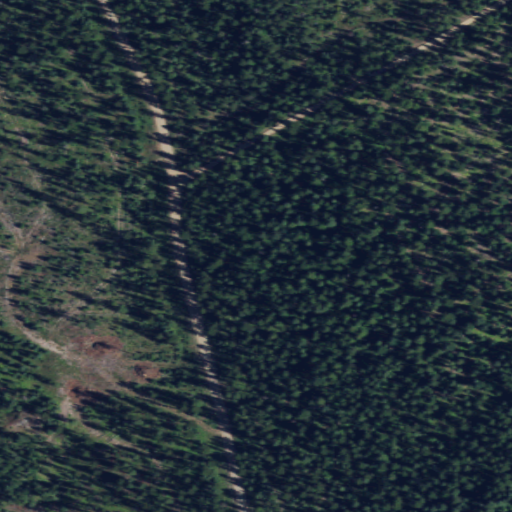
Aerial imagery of valley in Washington named Dry Canyon containing evergreen forest, shrub, and woody wetlands